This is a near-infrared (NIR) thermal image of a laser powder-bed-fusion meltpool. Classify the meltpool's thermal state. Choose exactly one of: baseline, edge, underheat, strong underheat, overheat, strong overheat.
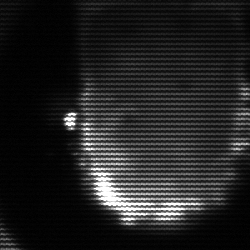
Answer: baseline